八年级 · 度量几何学
北京时间 2022 年 11 月 21 日零点, 卡塔尔世界杯正式拉开战幕.

四年一次的世界杯如期而至, 这是继北京冬奥会之外又一个如期举办的国际大型体育赛事.下列图标是轴对称图形的为 $(\quad)$
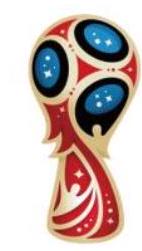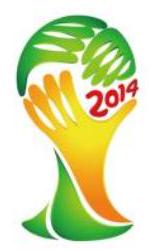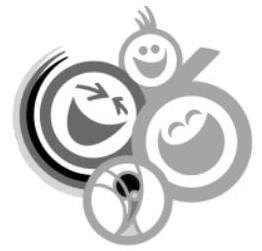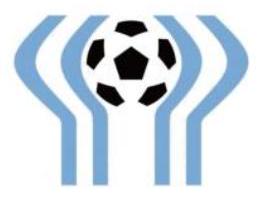
A.

B.

C.

D.

答案: D